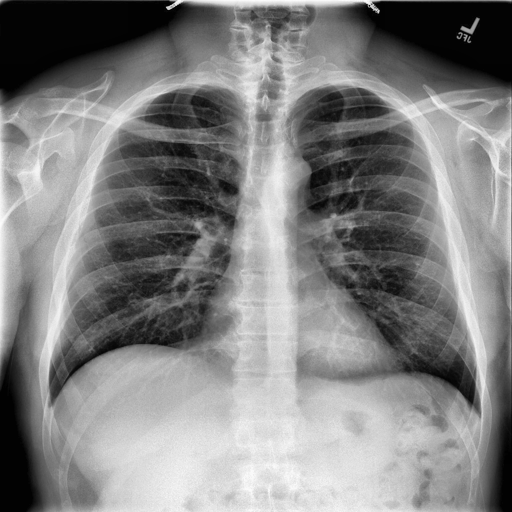
Finding: NORMAL